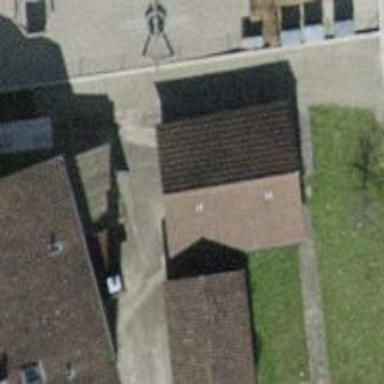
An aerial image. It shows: Shed building.